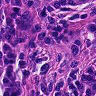
Metastatic tissue present: yes